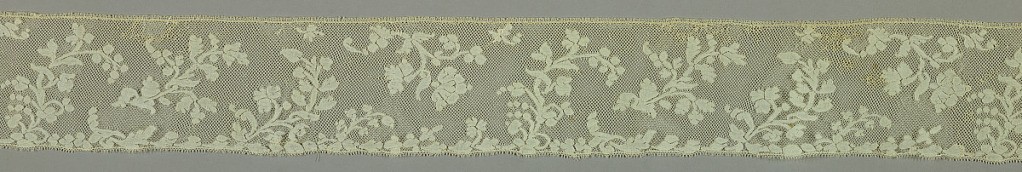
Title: Border
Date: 18th century
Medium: linen Technique: bobbin lace (Valenciennes ground)
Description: Valenciennes lace border. Fine quality, Late Louis XV style. Leaf scrolls springing from lower edge of small leaves. Detached floral sprays. Edge restored.